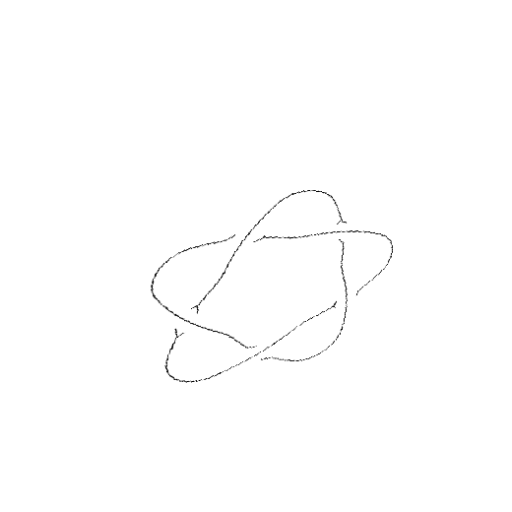
Crossing number: 5